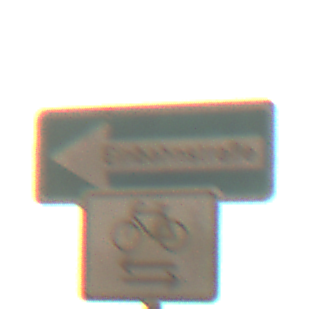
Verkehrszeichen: EinbahnstrasseLinksweisend
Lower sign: RichtungsangabeDurchPfeile9
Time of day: SunriseSunset
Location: Outdoor (Nature)
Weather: PartlyCloudy
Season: NotSpecified
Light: Natural